Question: I am using MATLAB/simulink 2014a and I would like to feed a multiplexer (with 3 ports) with 3 signals which have variable-sizes. But I get the error:

Someone could help me to solve the problem?
Thanks a lot.
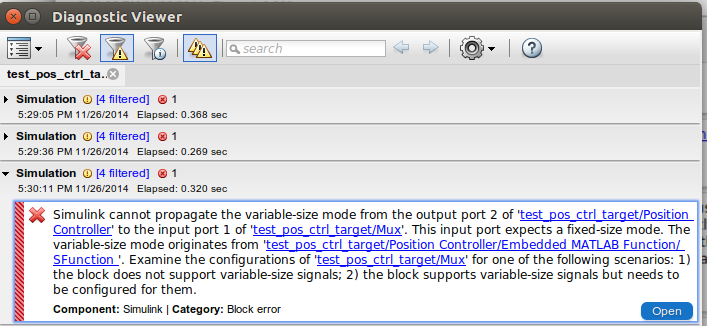
Answer: First of all thanks for the comments. They helped. I try to write a comprehensive answer in this way if someone has my same question, he/she will find here a possible answer.
- MULTIPLEXER in SIMULINK don't support Variable-Size signals. You can give a look to which blocks of Simulink support variable-size signals here:
<URL>
I think the reason is that the components of a mux signal must all have the same data type and cannot be hierarchical.- To workaround this problem one way would be to use the block BUS CREATOR, the following:
<URL> and bus creator here:
<URL>
I hope this will help someone.